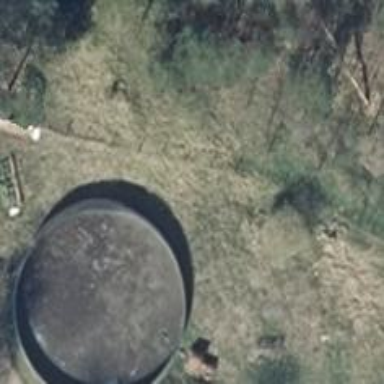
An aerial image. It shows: Slurry tank building.